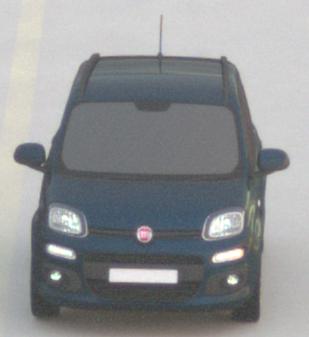
Make: Fiat
Model: Panda 1.2 8V
Detailed model: Panda (312)
Model produced from: 2013/02
Model produced until: 2013/12
Doors: 5
Color: blue
Road condition: dry road
Daytime: sunrise or sunset
Contrast: medium contrast